Interaction volume radius: 5 \u00c5
Interaction volume height: 25 \u00c5
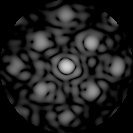
Disorder parameter: 0.3193